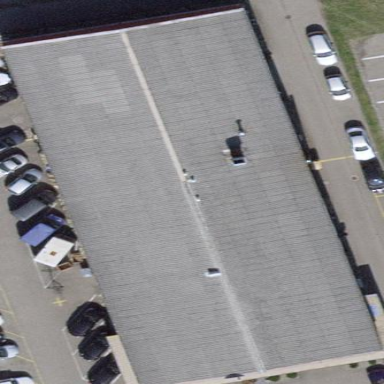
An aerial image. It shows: Commercial building.